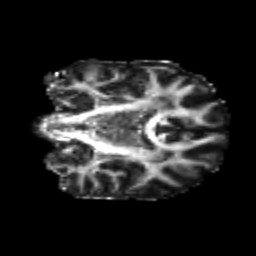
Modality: FA
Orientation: coronal
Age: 20
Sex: female
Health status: healthy
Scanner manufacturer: philips
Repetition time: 7.386 s
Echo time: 0.08599 s